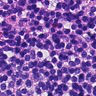
Metastatic tissue present: no